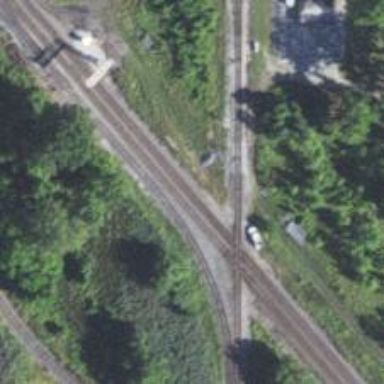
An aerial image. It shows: Railway crossing.